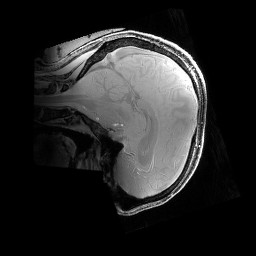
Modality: PDw
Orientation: sagittal
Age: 29
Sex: male
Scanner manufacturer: siemens
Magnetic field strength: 6.98 T
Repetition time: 1.38 s
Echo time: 0.00242 s